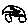
Label: car